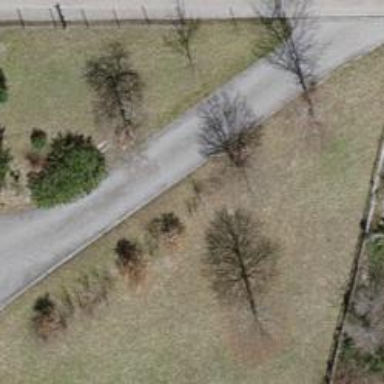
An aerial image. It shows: Beautiful tree in nature.